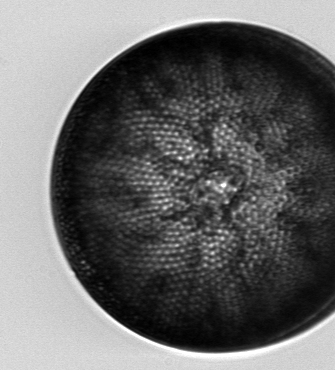
Label: Coscinodiscus